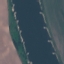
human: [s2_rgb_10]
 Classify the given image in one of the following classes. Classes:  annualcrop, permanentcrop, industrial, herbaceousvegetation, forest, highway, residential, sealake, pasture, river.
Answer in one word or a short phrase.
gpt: River